Question: I am building a windows forms application for a school that has a very tight network (meaning the person I am building it for has to ask their IT services to do everything).
This application sends emails out and I am using System.Net.Mail library to do so.
'''
SMTPServer = new SmtpClient("SMTPAddress");
MailMessage mailObj = new MailMessage("admin@xyz.com", emailAddressTo);
mailObj.IsBodyHtml = true;
mailObj.Subject = "Subject";
mailObj.Body = "<h2>Test E-Mail Message from the TSENS</h2>";
SMTPServer.Credentials = new System.Net.NetworkCredential(SMTPUserName, SMTPPassword);
SMTPServer.DeliveryMethod = SmtpDeliveryMethod.Network; //This is new code
SMTPServer.Send(mailObj);
'''
I'm wondering if this line: 'SMTPServer.DeliveryMethod = SmtpDeliveryMethod.Network;' will solve the latest error message he got when trying to send out an e-mail:

Is there something else that I am missing?
Just in case you are wondering the SMTPUserName and Password is his e-mail username and password that he uses to send and receive mail.
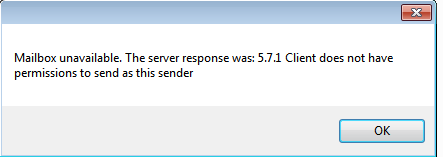
Answer: I presume that the SMTPUsername his mailadress isn't "admin@xyz.com" which is used as the sender of the mailmessage.
The mailserver seems to validate if the person doing the send is allowed to send mails on behalf of admin@xyz.com which appearantly isn't the case.
According to the SMTP specs error 5.7.1 stands for "Unable to relay" which is what you try to do.